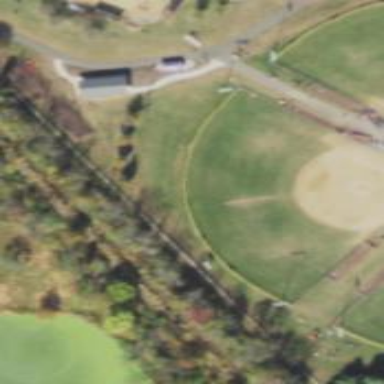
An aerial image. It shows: Softball pitch for leisure land activities.